Field crop: tomato
Growth stage: 2
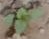
Species: solanum